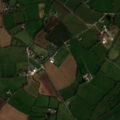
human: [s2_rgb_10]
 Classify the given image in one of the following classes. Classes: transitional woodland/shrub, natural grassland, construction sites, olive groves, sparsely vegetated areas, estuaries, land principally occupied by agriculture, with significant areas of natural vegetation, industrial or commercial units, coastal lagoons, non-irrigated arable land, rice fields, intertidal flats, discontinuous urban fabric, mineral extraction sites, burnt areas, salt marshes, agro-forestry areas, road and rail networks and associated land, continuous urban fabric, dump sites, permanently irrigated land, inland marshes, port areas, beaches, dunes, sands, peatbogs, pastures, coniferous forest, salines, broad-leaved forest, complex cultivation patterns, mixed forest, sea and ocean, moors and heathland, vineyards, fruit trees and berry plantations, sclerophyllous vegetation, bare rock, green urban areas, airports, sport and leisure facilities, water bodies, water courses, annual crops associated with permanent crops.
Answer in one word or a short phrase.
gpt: pastures, complex cultivation patterns